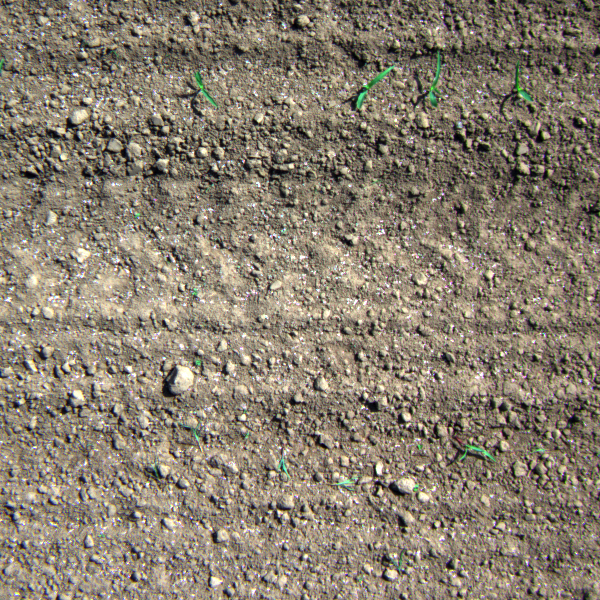
Acquisition date: 2023-05-25
Tile: 0147
Annotated plant instances:
label: maize
label: maize
label: maize
label: maize
label: weed_other
label: barnyard_grass
label: barnyard_grass
label: weed_other
label: weed_other
label: weed_other
label: weed_other
label: weed_other
label: weed_other
label: maize
label: maize
label: maize
label: maize
label: weed_other
label: weed_other
label: weed_other
label: weed_other
label: weed_other